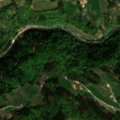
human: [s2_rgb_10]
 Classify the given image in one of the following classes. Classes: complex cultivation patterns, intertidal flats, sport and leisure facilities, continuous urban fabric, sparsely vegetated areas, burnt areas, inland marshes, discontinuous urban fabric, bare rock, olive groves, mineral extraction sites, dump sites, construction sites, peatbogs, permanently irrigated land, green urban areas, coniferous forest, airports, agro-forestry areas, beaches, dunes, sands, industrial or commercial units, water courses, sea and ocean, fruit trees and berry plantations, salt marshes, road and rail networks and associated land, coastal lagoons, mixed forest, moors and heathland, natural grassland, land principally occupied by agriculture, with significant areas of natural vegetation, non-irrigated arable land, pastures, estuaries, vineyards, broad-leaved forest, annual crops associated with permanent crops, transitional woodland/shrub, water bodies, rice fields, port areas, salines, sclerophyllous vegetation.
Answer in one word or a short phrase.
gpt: pastures, land principally occupied by agriculture, with significant areas of natural vegetation, broad-leaved forest, mixed forest